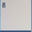
Piece: xx